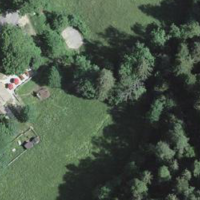
EUNIS habitat code: 44
Species observed at this site:
Ranunculus acris